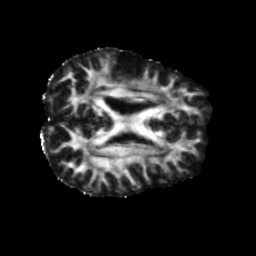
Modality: FA
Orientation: axial
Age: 58
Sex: male
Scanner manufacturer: siemens
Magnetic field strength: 3 T
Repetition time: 5.47 s
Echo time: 0.0854 s